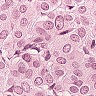
Metastatic tissue present: yes